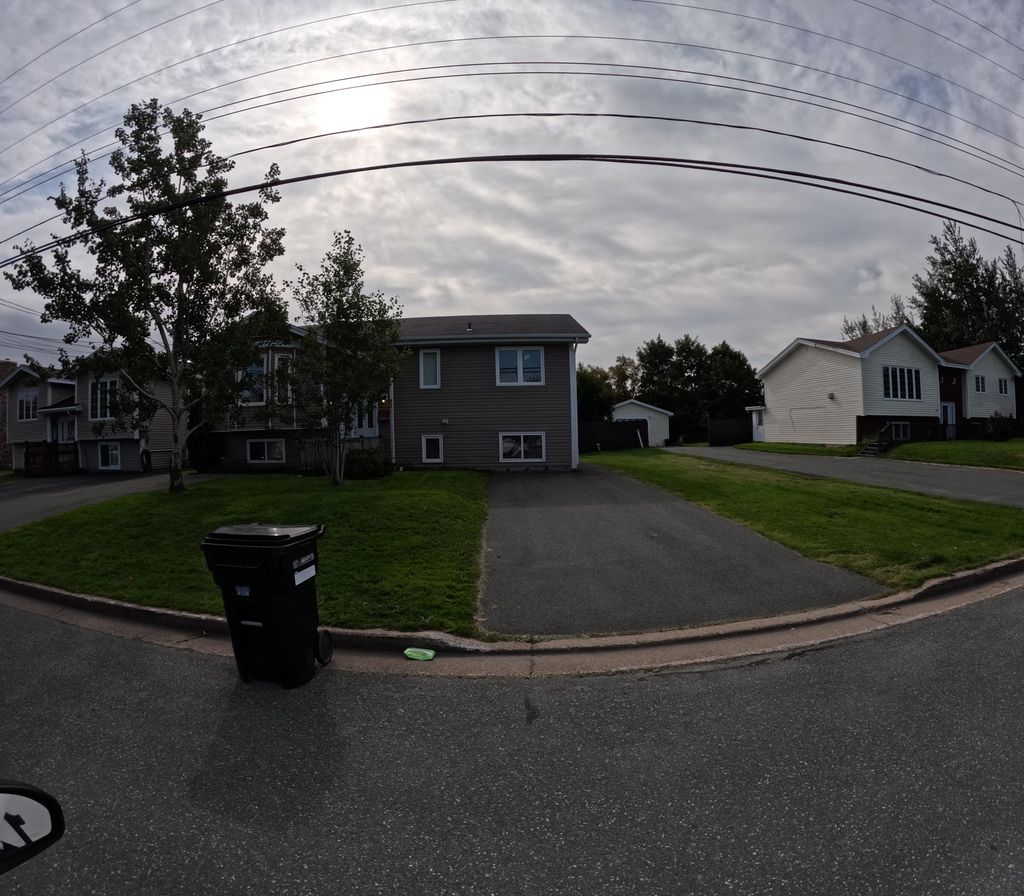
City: st_johns